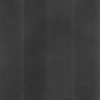
Label: dusty